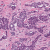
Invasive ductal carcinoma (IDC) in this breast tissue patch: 1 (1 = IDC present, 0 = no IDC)